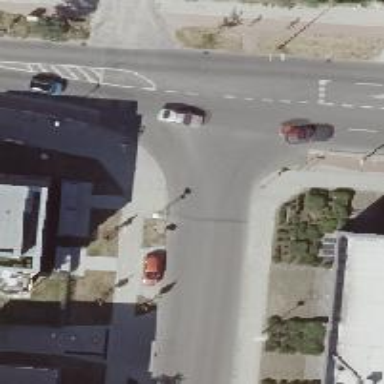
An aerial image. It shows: Road with "give way" sign.